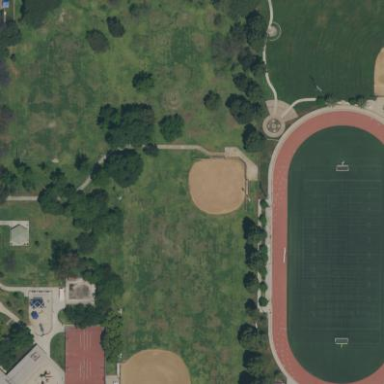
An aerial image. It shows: Baseball pitch for leisure and sports activities.